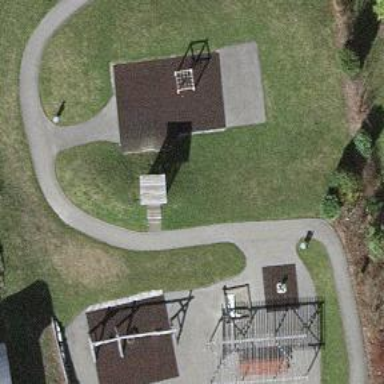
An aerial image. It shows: Playground area for leisure activities on the land.